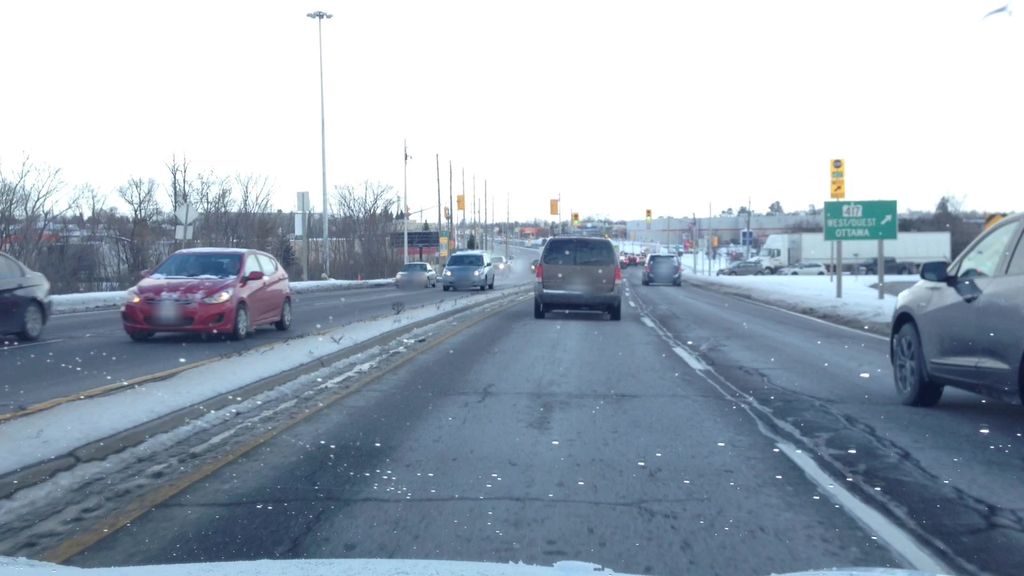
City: ottawa-gatineau